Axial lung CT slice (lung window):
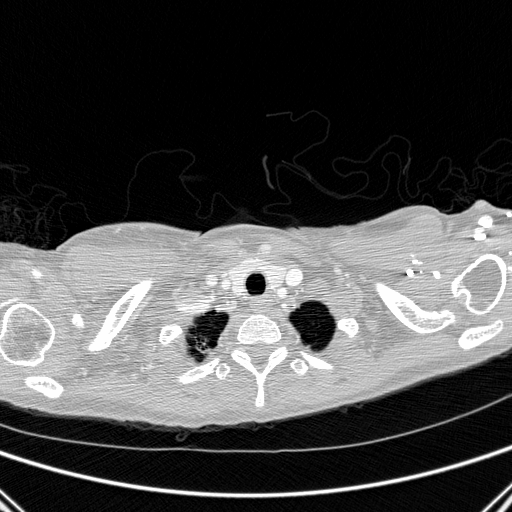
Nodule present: no